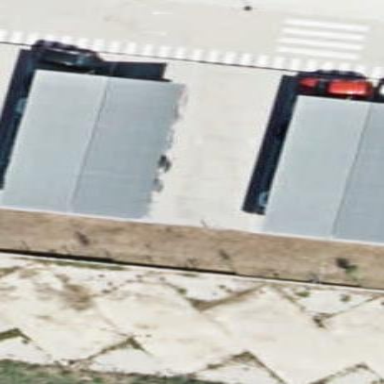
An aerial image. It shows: View of roof of building.